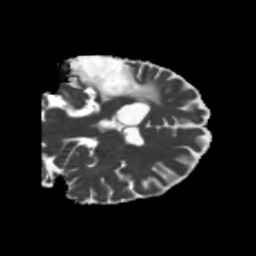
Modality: MD
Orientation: coronal
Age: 43
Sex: male
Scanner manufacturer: siemens
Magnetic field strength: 3 T
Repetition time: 5.25 s
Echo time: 0.08 s